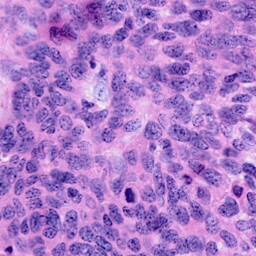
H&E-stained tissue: Cervix